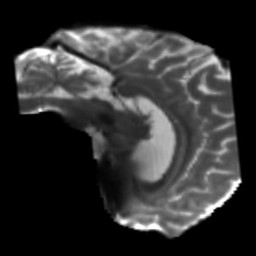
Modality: T2w
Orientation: sagittal
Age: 41
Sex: male
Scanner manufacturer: siemens
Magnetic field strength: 3 T
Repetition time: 5.47 s
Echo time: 0.0854 s